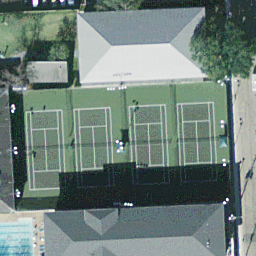
Label: tennis court